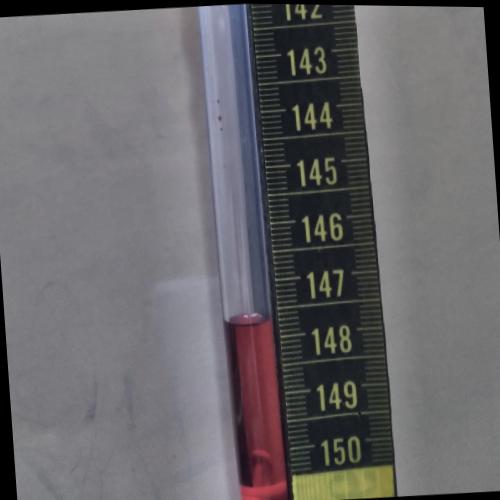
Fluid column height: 147.7 cm